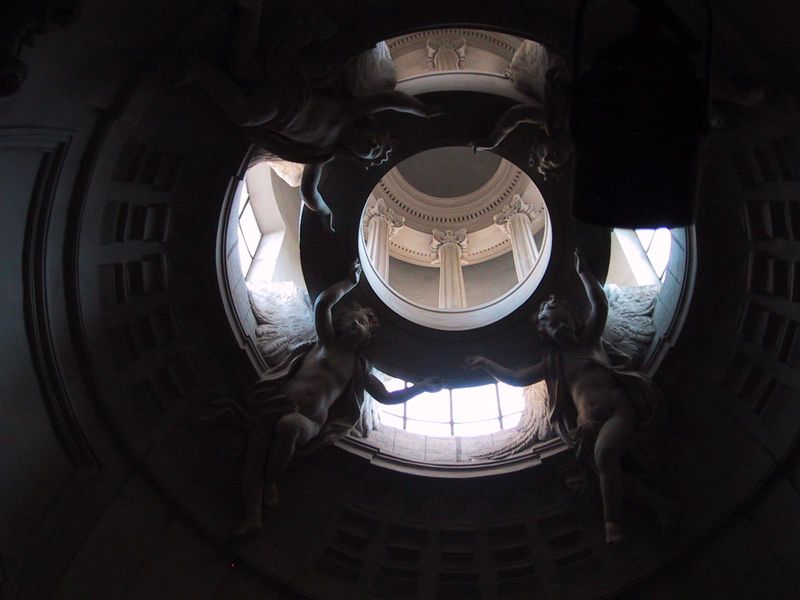
Titel: Kuppel der Cappella Avila
Künstler: Antonio Gherardi
Standort: Rom, S. Maria in Trastevere (EU - I - Latium)
Schlagwörter: dunkel, flügel, fenster, grau, licht, schwarz, säulen, weiss, ornament, architektur, barock, tragen, kirche, kreis, rund, engel, kuppel, romantik, foto, vier, kitsch, katholisch, fensterkapitela